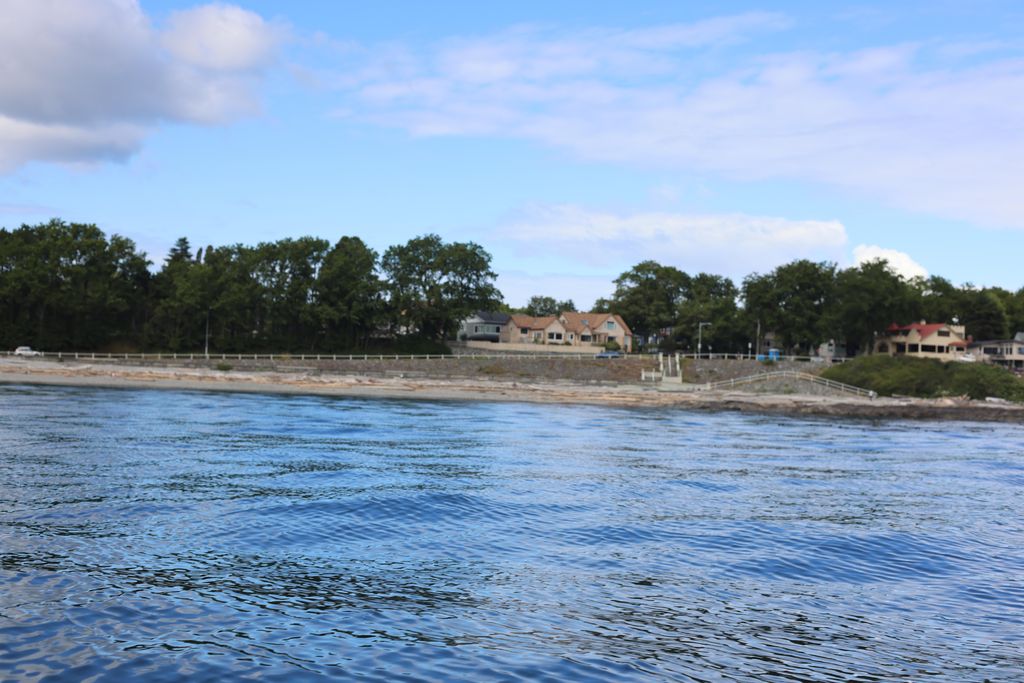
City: victoria